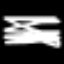
Label: chair